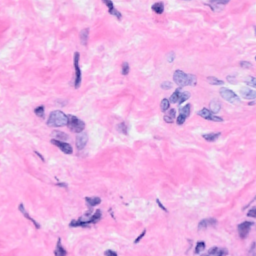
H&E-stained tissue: Breast